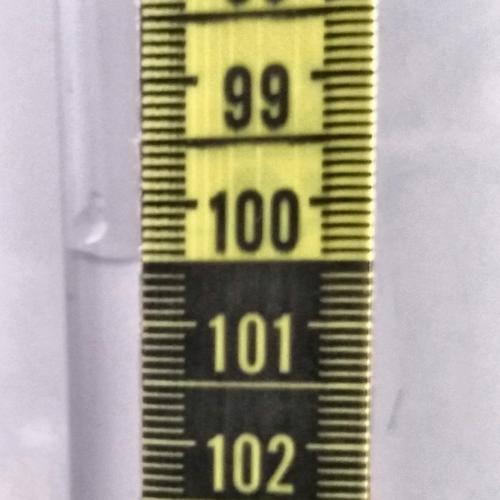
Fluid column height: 100.5 cm